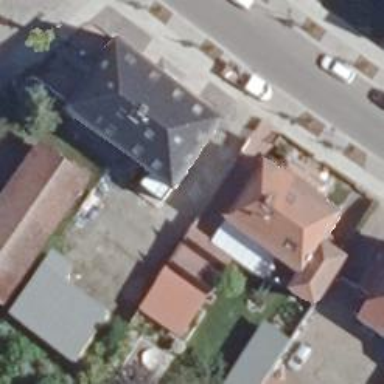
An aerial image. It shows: Residential building with hipped roof oriented along its length.